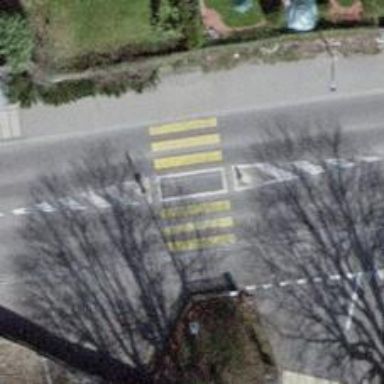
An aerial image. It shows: Uncontrolled zebra crossing with island. The crossing is marked with zebra stripes.